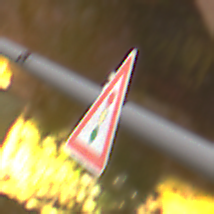
Verkehrszeichen: Lichtzeichenanlage
Umgebung: Outdoor, Suburban
Tageszeit: Night
Wetter: Clear
Licht: Artificial
Jahreszeit: NotSpecified
Kontrast: HighContrast